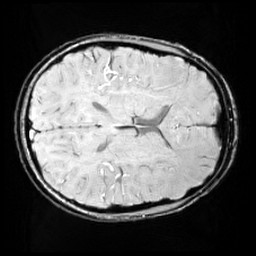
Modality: SWI
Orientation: axial
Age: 11
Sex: male
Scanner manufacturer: siemens
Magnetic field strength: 3 T
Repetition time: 0.027 s
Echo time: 0.02 s